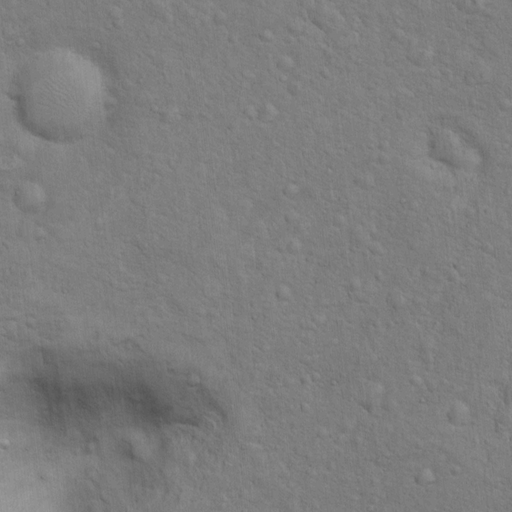
Objects detected: cone